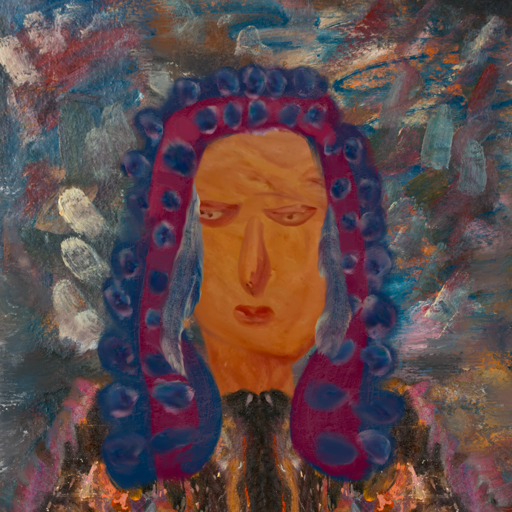
Background: Boggyland, Head And Neck Front: Pious_Lady, Face Front: Pious_Lady, Bust: Gypsy_Queen, Hair Front: Hill_Girl, Head Accessory: Blank, Second Necklace: Blank, Necklace: Blank, Baby: Blank